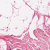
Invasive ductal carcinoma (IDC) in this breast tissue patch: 0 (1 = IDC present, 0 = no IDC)